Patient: sex M, age 55
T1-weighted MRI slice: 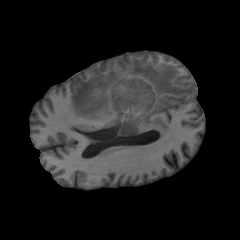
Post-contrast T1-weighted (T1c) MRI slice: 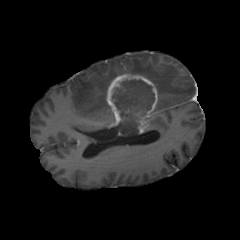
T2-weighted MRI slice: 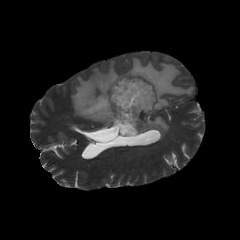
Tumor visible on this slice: yes
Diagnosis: Glioblastoma, IDH-wildtype
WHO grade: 4